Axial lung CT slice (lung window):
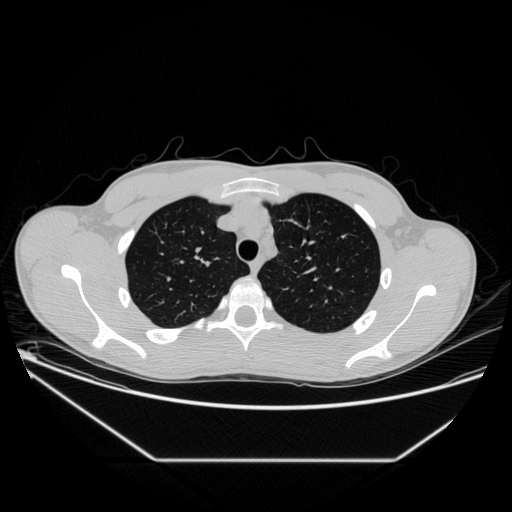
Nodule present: no